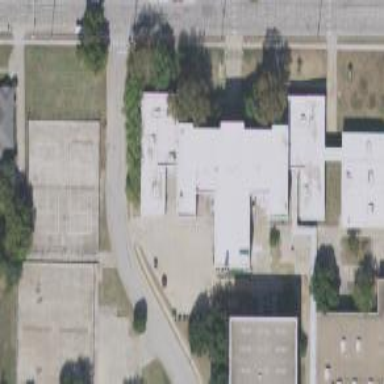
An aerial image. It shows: School building.